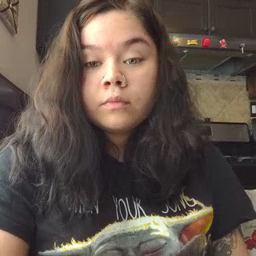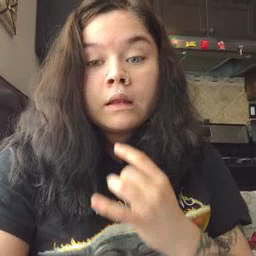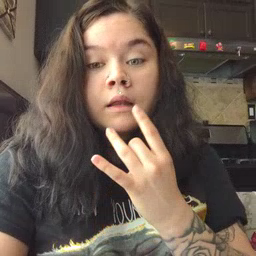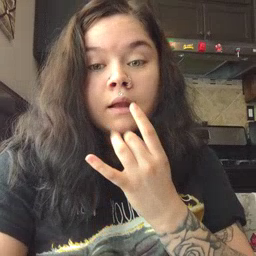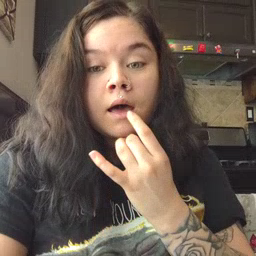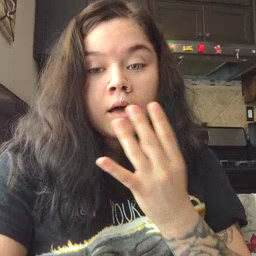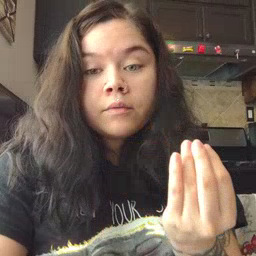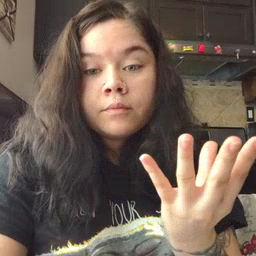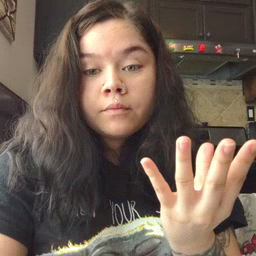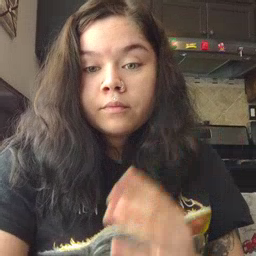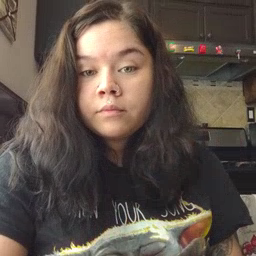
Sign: lamp